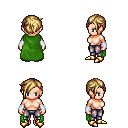
a pixel art fantasy rpg character, female body template, human, light skin, green cape, metal pants, blonde pixie cut hairstyle, white cloth bracers, gold boots, four views (front, back, left, right), 2x2 character sprite sheet, small pixel art, hard edges, no anti-aliasing